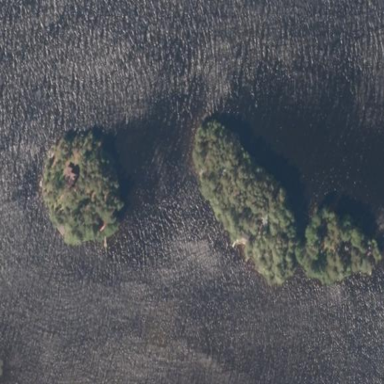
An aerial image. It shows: Island.